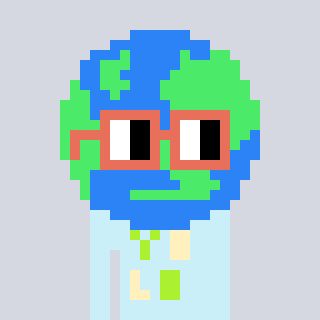
a pixel art character with square orange glasses, a earth-shaped head and a cold-colored body on a cool background